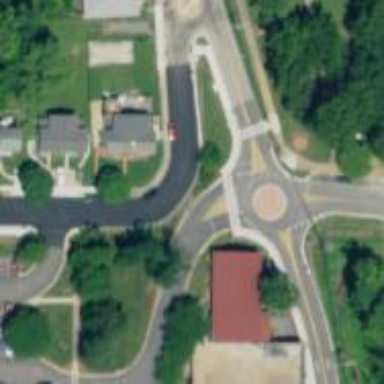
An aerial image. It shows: Unclassified road featuring roundabout.